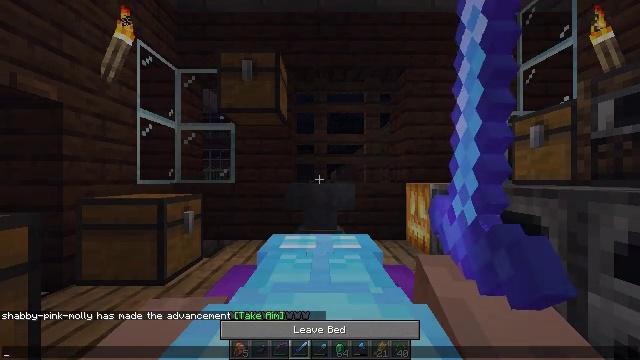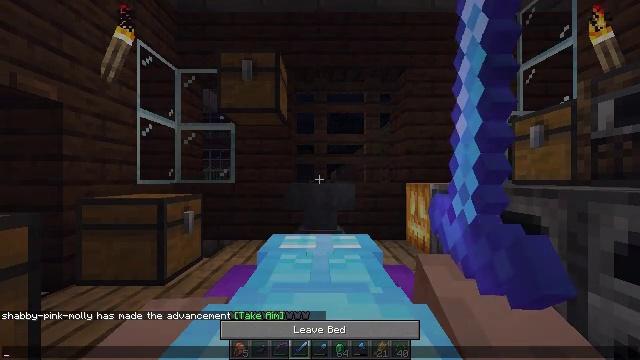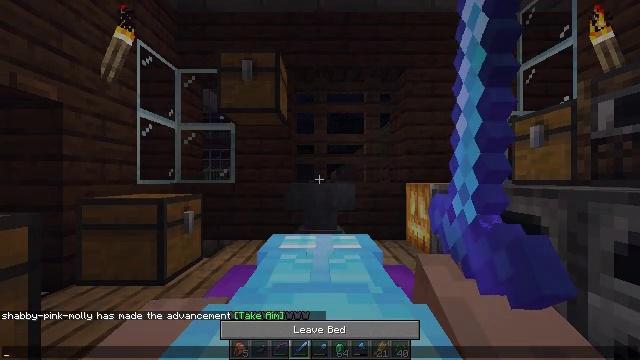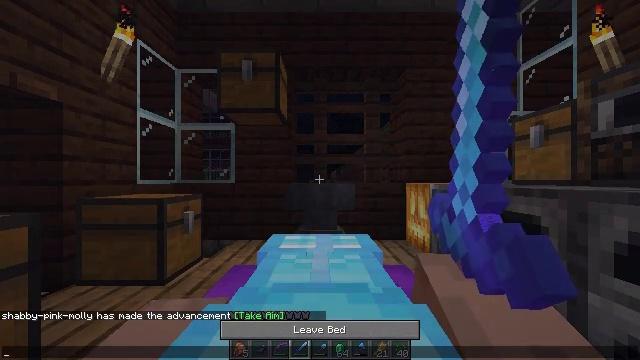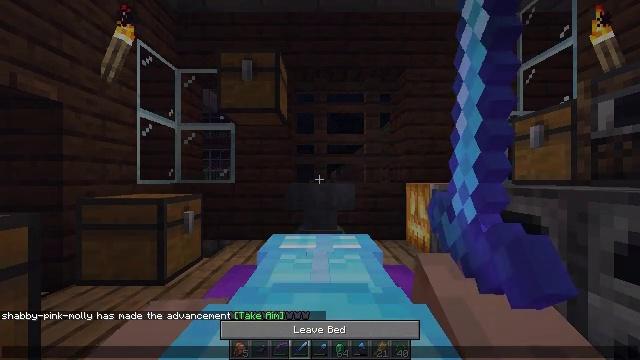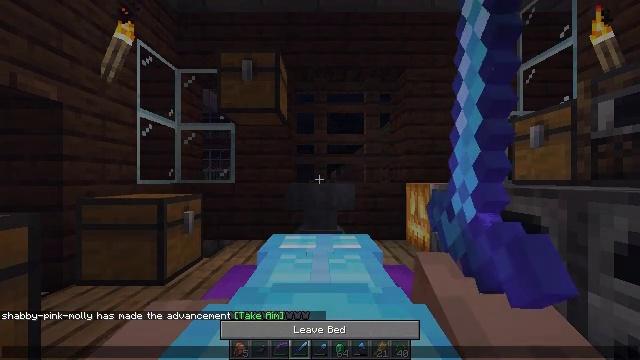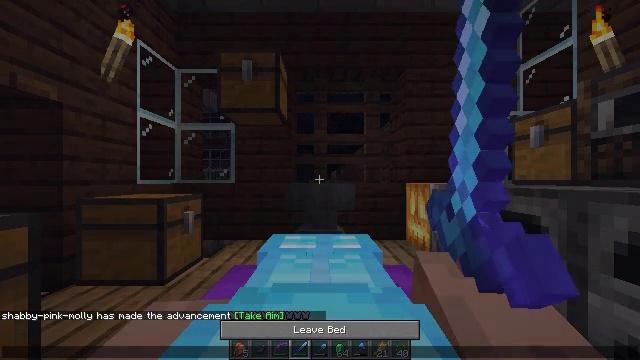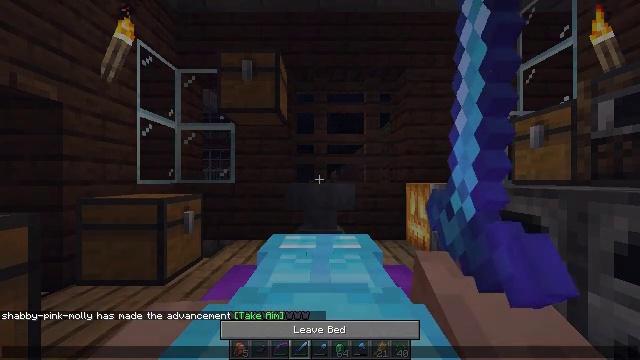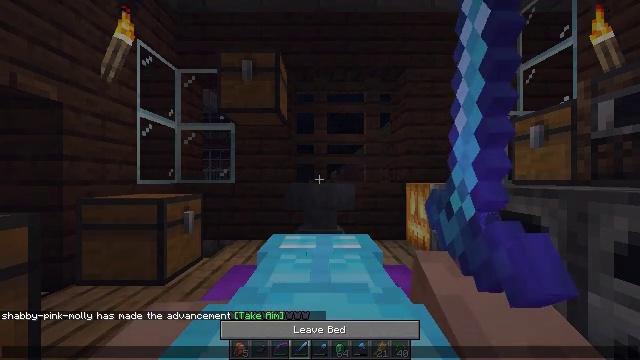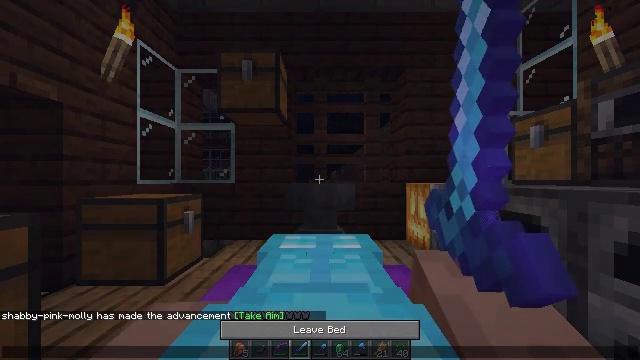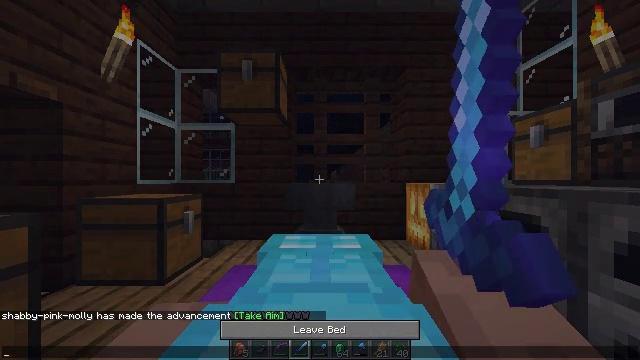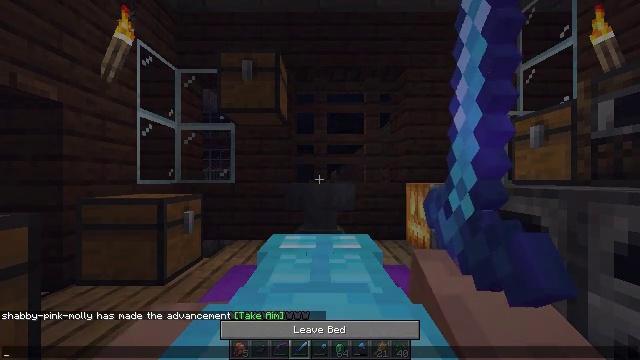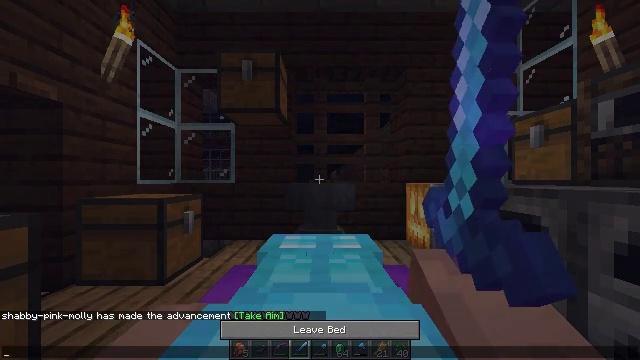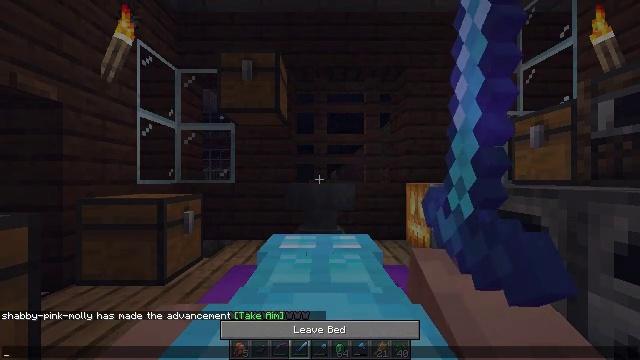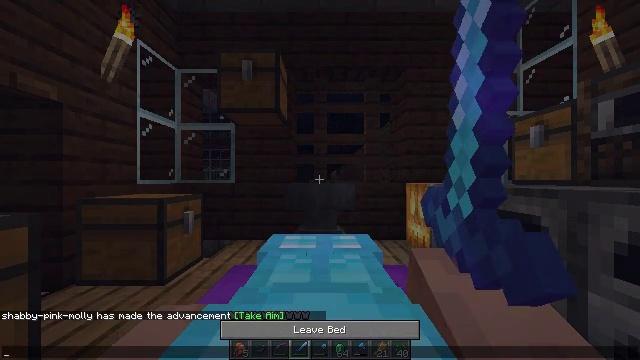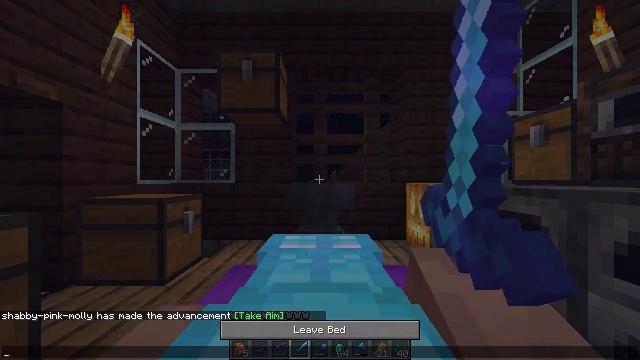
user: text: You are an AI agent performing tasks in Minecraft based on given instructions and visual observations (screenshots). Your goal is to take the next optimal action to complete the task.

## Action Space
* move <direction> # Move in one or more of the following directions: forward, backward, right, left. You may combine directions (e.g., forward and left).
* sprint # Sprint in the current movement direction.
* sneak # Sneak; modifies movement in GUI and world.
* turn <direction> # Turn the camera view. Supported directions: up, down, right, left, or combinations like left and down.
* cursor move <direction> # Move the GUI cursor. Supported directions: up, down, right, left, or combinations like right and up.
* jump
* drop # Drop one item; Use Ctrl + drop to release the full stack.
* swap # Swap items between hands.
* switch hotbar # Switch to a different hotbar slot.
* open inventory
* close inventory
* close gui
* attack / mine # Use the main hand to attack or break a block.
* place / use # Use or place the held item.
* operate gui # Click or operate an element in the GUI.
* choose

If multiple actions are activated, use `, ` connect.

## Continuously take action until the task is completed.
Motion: motion action
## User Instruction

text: Destroy the spruce leaves to get sticks and saplings.
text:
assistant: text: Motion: no_op
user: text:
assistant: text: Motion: no_op
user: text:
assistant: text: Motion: no_op
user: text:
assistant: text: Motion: no_op
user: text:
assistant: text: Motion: no_op
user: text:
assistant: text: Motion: no_op
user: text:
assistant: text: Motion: no_op
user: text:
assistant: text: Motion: no_op
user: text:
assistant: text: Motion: no_op
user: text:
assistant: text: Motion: no_op
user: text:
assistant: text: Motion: no_op
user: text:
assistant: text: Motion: no_op
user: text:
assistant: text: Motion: no_op
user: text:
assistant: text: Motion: no_op
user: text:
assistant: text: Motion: no_op
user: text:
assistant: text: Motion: no_op
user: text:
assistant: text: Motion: no_op
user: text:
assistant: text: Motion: no_op
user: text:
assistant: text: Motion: no_op
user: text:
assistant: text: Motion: no_op
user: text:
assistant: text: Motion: no_op
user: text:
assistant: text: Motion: no_op
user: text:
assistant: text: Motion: no_op
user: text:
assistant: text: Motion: no_op
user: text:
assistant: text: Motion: no_op
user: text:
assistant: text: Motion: no_op
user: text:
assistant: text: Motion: no_op
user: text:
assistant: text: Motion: no_op
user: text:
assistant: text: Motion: no_op
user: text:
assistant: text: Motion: no_op